Question: I have a parent child model where I want to sort by the SortOrder column of both entities. I have the query working but it seems overly verbose and I was wondering if there was a simpler solution to this problem.
I am initially loading the results into an anonymous type (as you can not load complex types directly into the entity framework entities) then querying that type again to load into the entities. I know I could simplify this by implementing a DTO but was interested in a cleaner solution for this use case.

'''
public List<Group> GetStaticMeasures(int businessUnitID)
{
var groups = (from g in ctx.Groups.Where(w => w.BusinessUnitID.Equals(businessUnitID)).OrderBy(o => o.SortOrder)
select new
{
ID = g.ID,
BusinessUnitID = g.BusinessUnitID,
Name = g.Name,
SortOrder = g.SortOrder,
Datapoints = (from d in ctx.Datapoints where g.ID.Equals(d.StaticGroupID) orderby d.SortOrder select d).ToList()
}).ToList();
var results = from g in groups
select new Group
{
ID = g.ID,
BusinessUnitID = g.BusinessUnitID,
Name = g.Name,
SortOrder = g.SortOrder,
Datapoints = g.Datapoints
};
return results.ToList();
}
'''
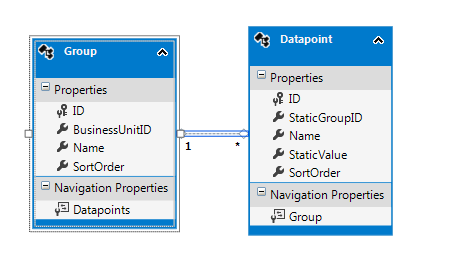
Answer: How about:
'''
public IEnumerable<Group> GetStaticMeasures(int businessUnitID)
{
var groups = ctx.Groups
.Include("Datapoints")
.Where(w => w.BusinessUnitID.Equals(businessUnitID))
.OrderBy(o => o.SortOrder);
foreach(var g in groups)
{
g.Datapoints = g.Datapoints.OrderBy(d => d.SortOrder).ToList();
yield return g;
}
}
'''